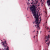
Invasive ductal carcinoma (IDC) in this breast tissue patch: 0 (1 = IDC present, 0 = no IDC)